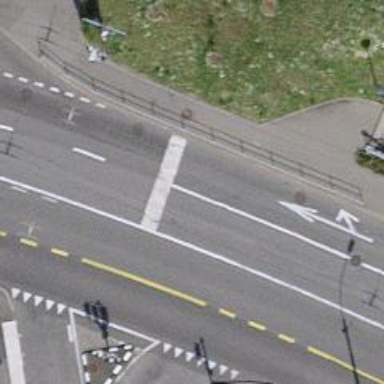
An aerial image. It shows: Road with traffic signals.